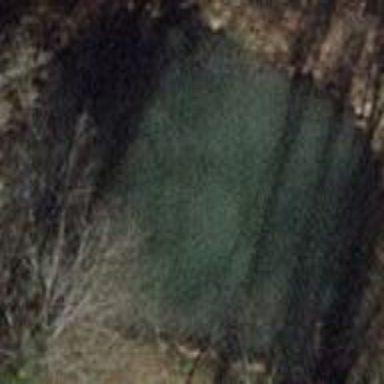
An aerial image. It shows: Serene pond surrounded by nature.